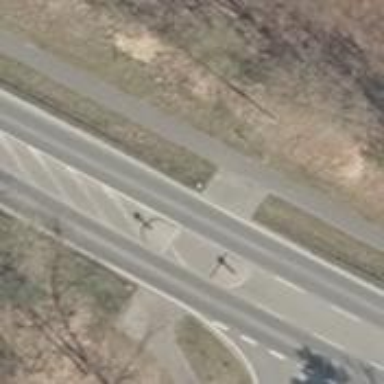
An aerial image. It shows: Asphalt footway with uncontrolled crossing. There is island at the crossing.